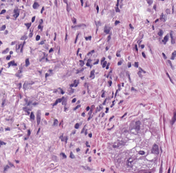
Tumor epithelial tissue: yes
Tumor-associated stroma tissue: yes
Normal tissue: no